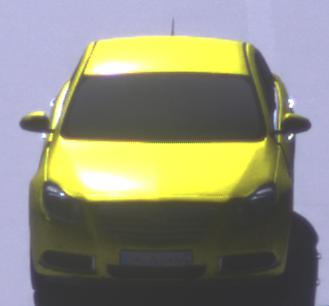
Make: Opel
Model: Insignia 1.6
Detailed model: Insignia (A) Notch Back
Model produced from: 2008/11
Model produced until: 2008/12
Doors: 4
Color: yellow
Road condition: dry road
Daytime: midday
Contrast: high contrast